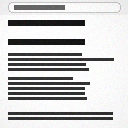
Screen state: on